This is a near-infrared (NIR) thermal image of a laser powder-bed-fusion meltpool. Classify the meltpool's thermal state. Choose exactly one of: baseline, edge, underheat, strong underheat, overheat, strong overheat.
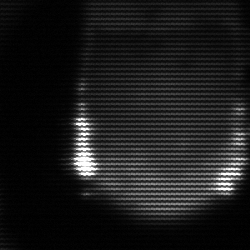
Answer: edge